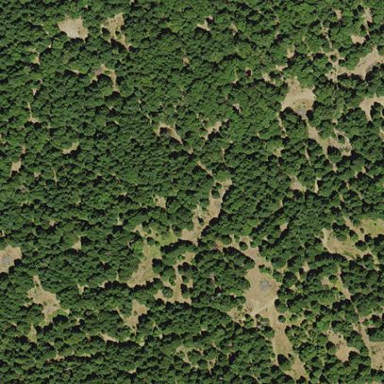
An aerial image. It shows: Forest area.